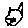
Label: cat